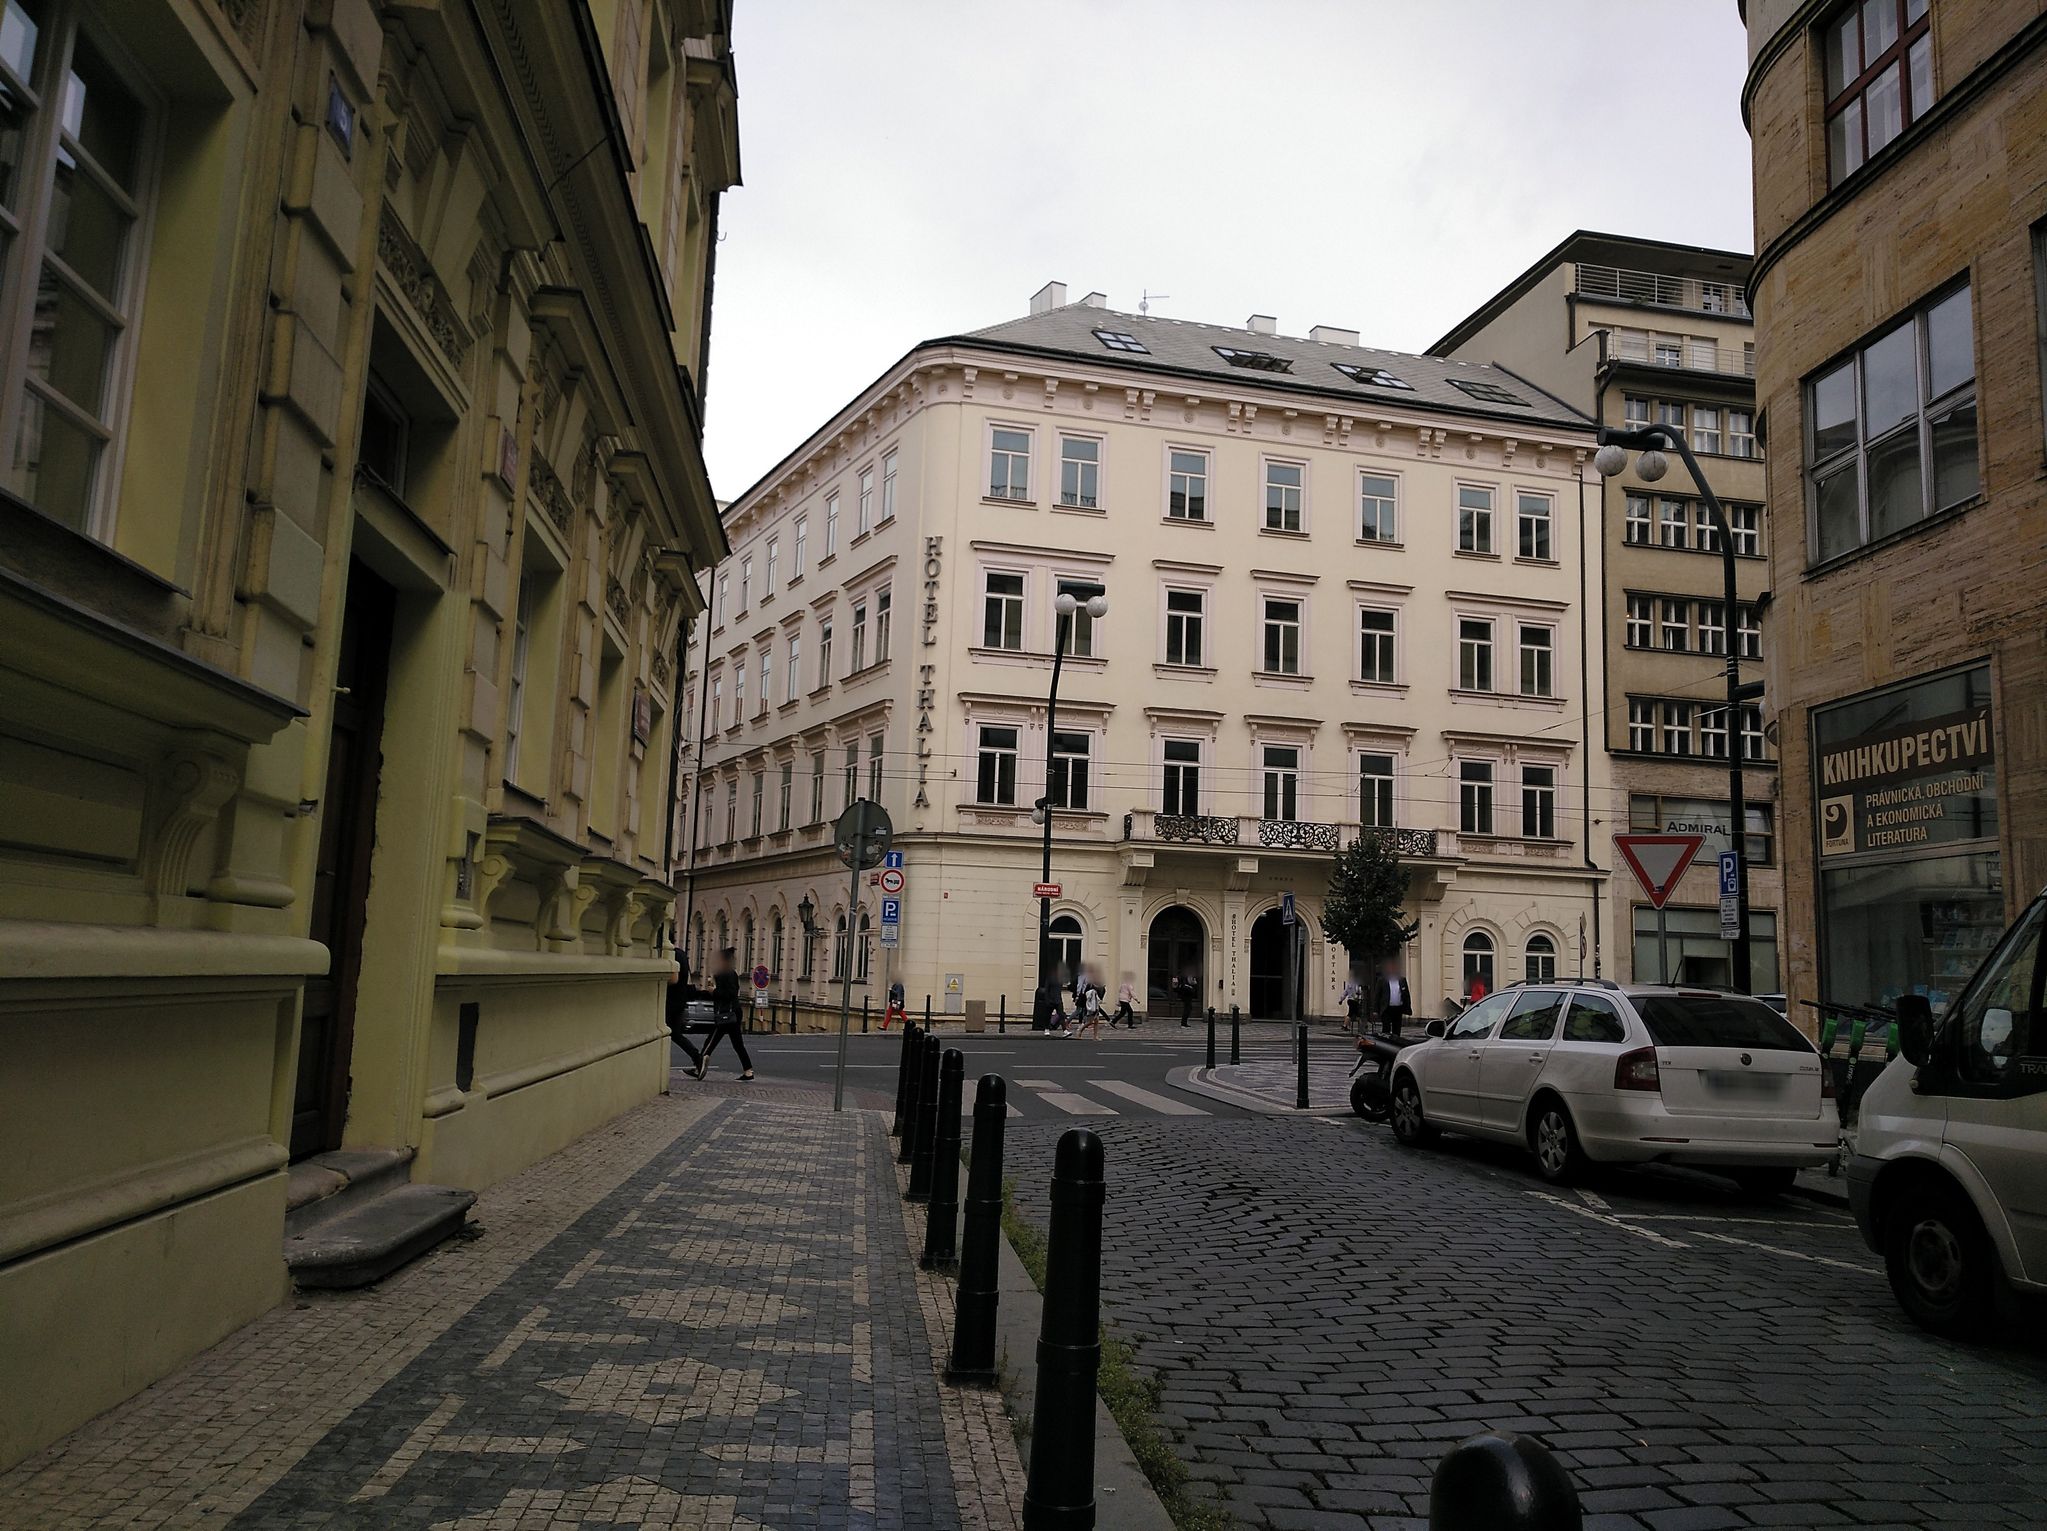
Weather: rainy
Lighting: day
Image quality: good
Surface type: walking surface
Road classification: residential
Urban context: urban centre
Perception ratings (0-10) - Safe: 5.39, Lively: 7.46, Beautiful: 6.52, Boring: 1.63, Depressing: 2.64, Wealthy: 9.29